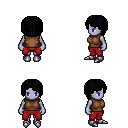
a pixel art fantasy rpg character, female body template, dark elf, purple skin, brown sleeveless shirt, red pants, black pageboy hairstyle, metal boots, four views (front, back, left, right), 2x2 character sprite sheet, small pixel art, hard edges, no anti-aliasing